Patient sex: F
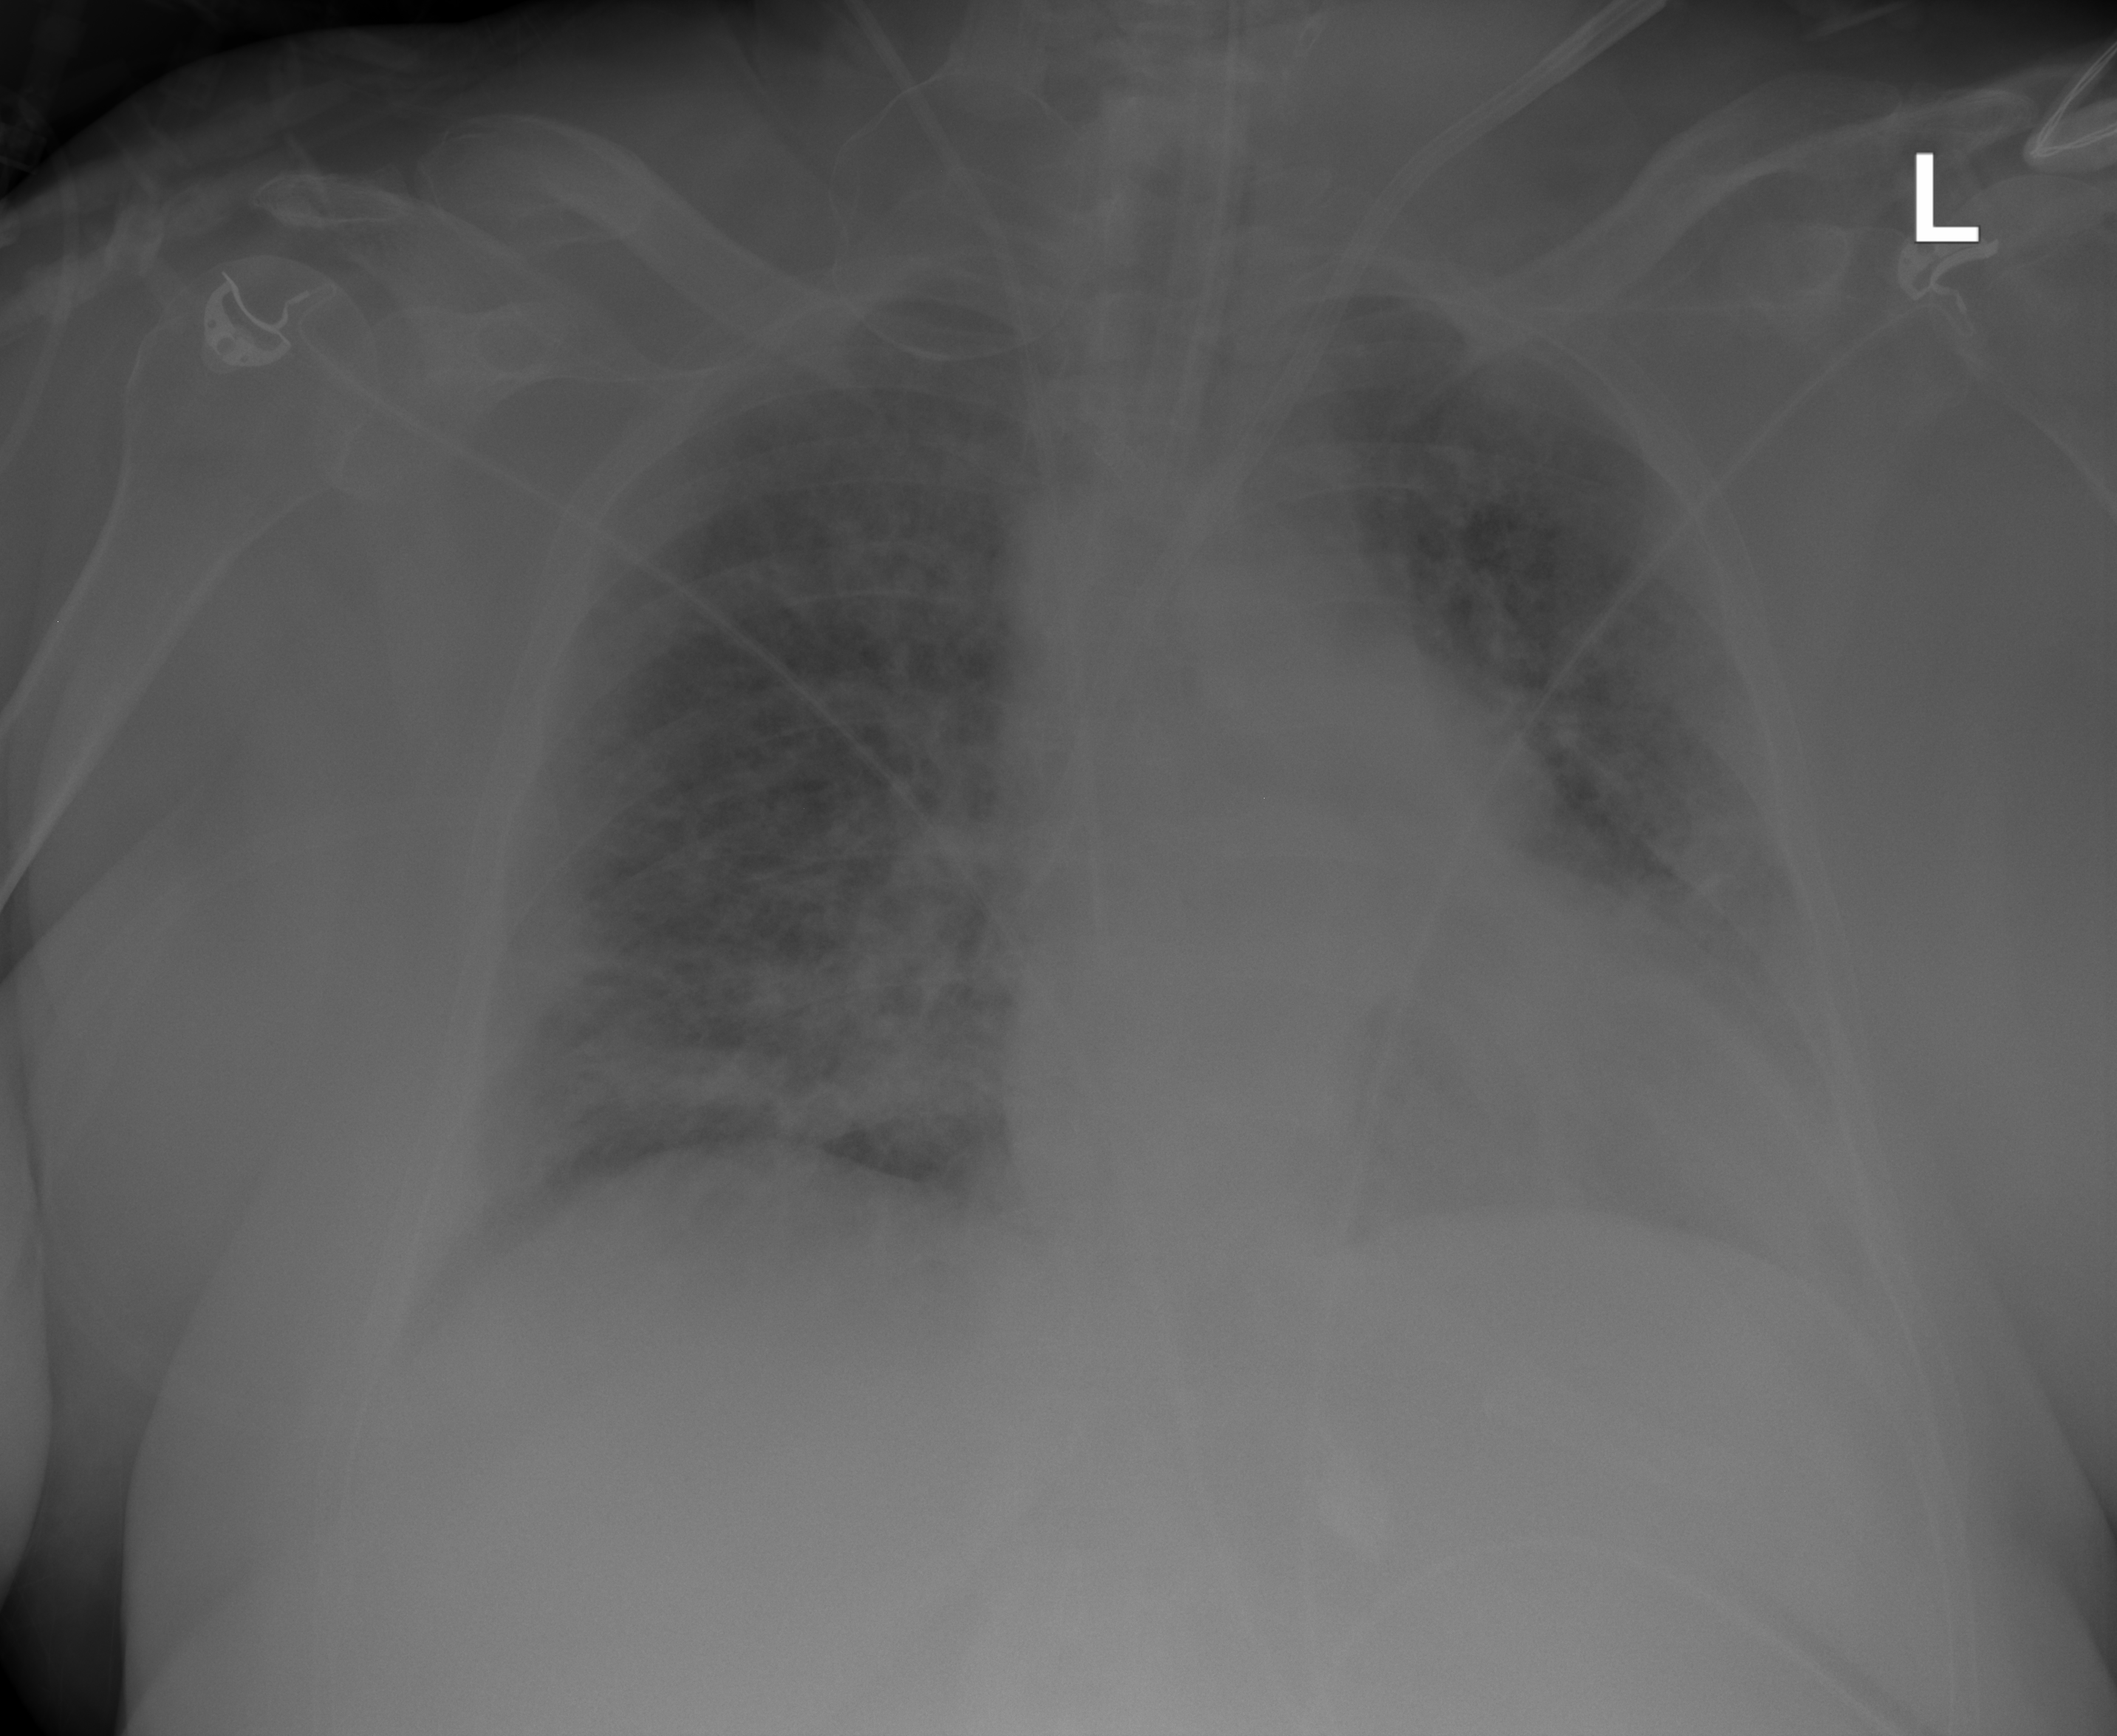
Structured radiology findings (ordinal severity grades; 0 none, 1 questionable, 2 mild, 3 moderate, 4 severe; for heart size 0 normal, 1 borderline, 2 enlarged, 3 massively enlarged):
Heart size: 0
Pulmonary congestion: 2
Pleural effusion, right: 0
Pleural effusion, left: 1
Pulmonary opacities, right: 3
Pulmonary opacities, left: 3
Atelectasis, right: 2
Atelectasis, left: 3